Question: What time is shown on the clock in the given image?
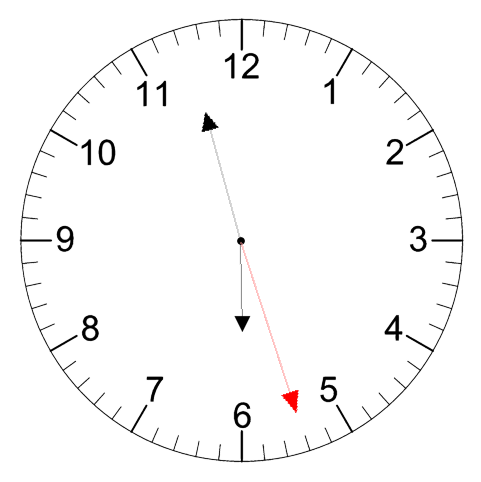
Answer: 05:57:27